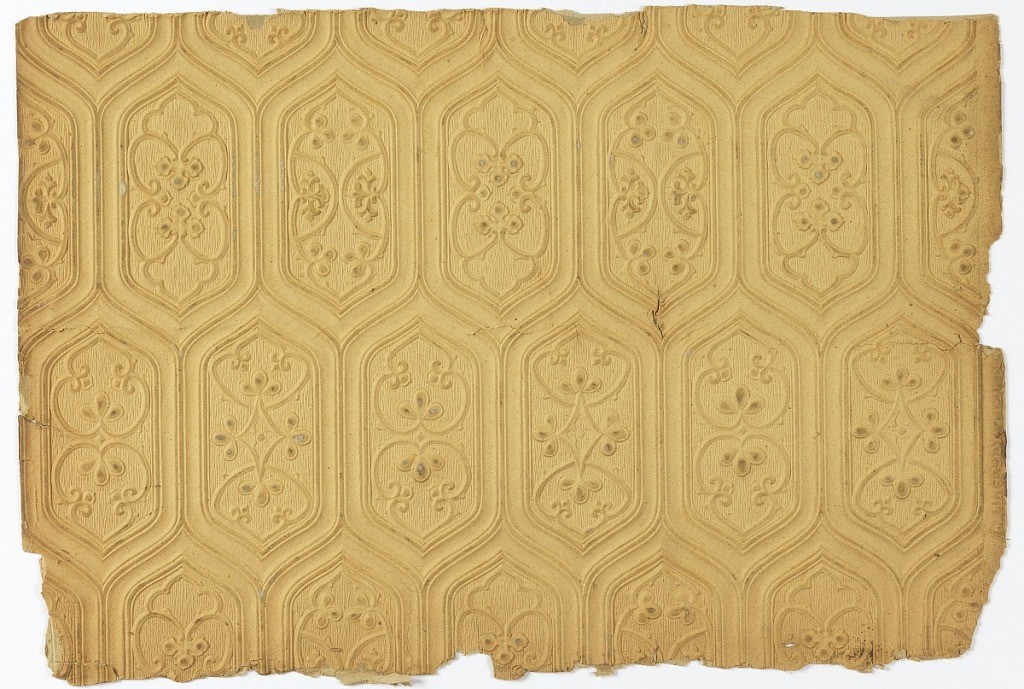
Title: Lincrusta bedburg
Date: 1900–1920
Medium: Lincrusta
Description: A Gothic revival style relief wall decoration. Interlocking hexagonal shapes with ogival pointed arches at top and bottom. Forming horizontal rows the interiors of each hexagonal alternates two on a row with four different interiors in total. This material is a light tan in color.